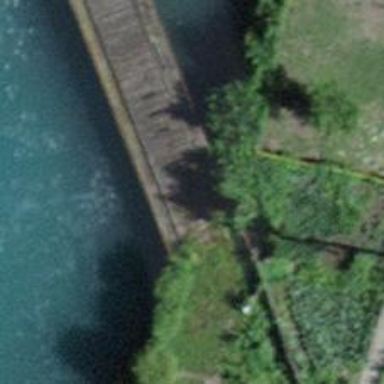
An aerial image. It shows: Abandoned railway spur bridge.